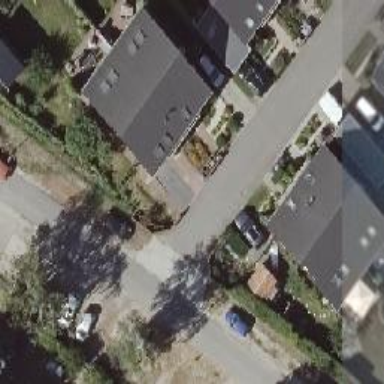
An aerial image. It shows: Asphalt road designated for service vehicles.